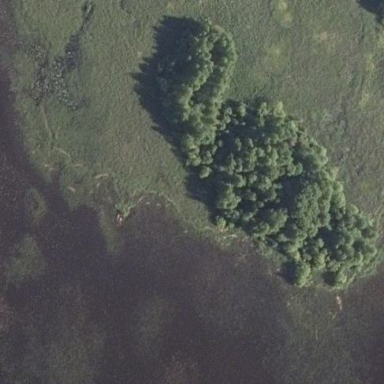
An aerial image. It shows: Islet surrounded by woodland.